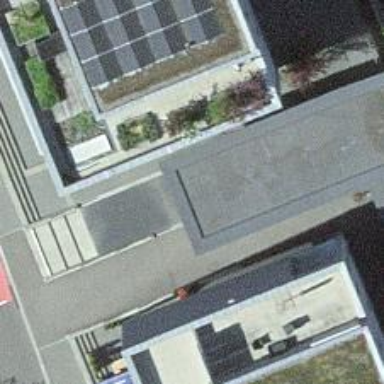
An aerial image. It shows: Concrete steps.